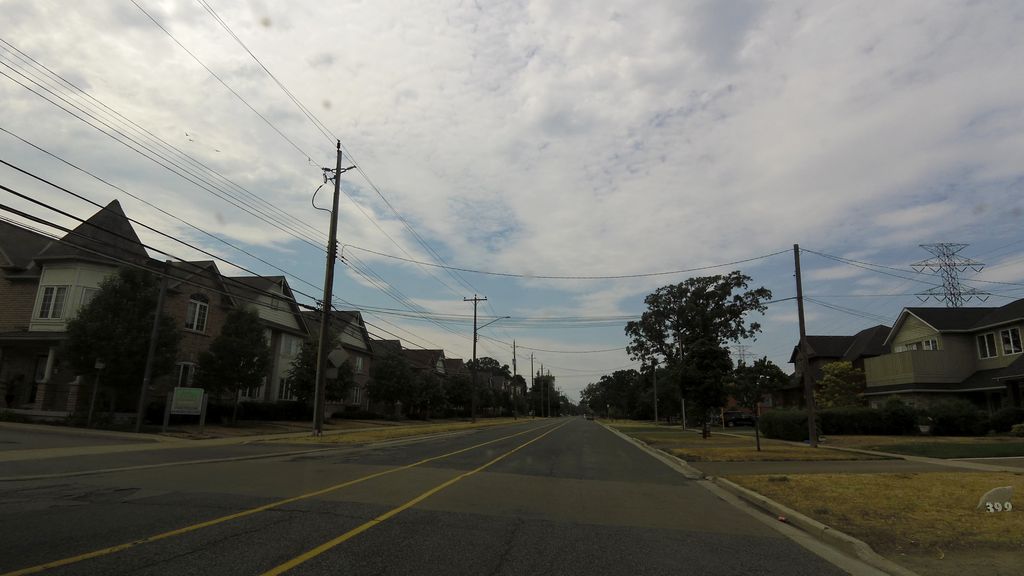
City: hamilton